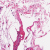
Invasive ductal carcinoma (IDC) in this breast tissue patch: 0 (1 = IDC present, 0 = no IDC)